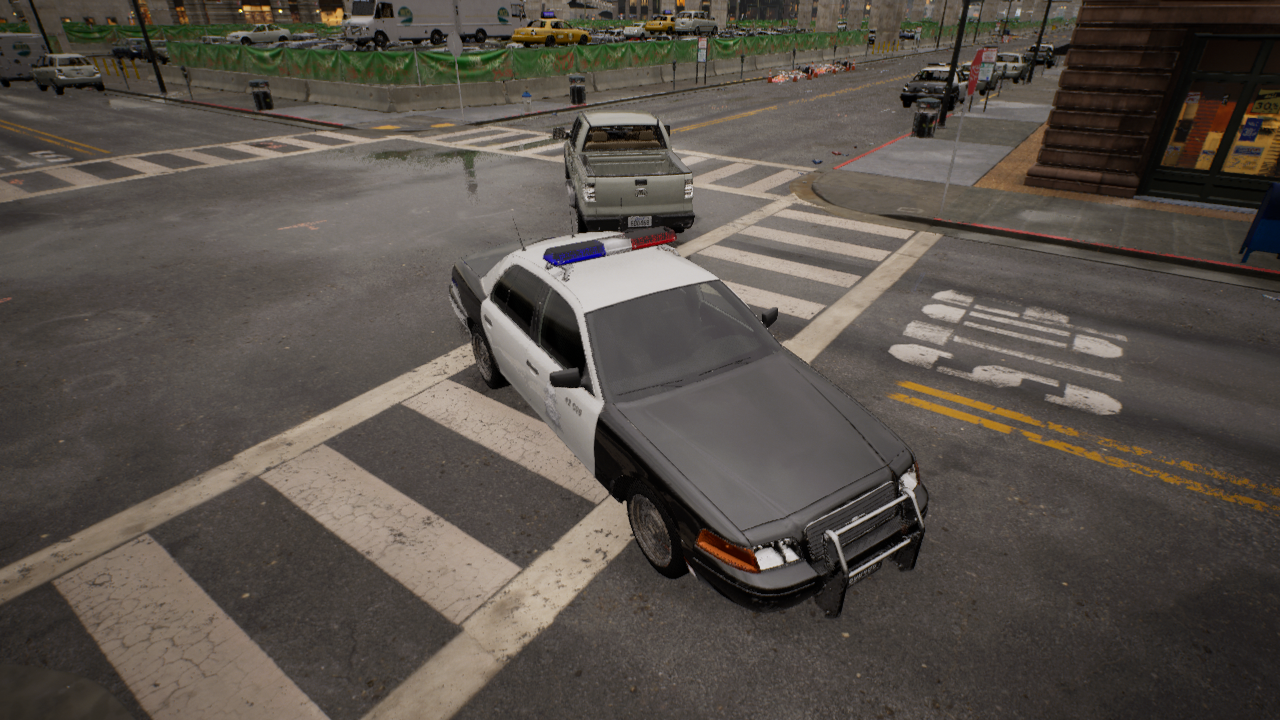
Venue: intersection
Lighting: golden hour
Vehicle rig: sedan